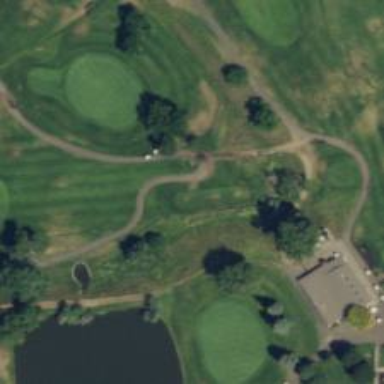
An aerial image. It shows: Service road designated as golf cart path.